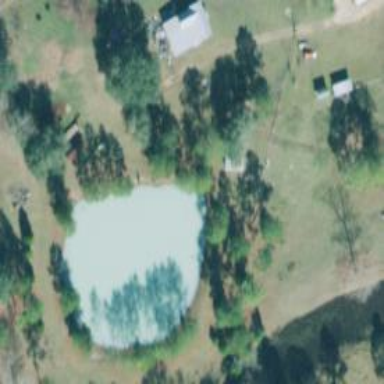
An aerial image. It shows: Peaceful pond surrounded by nature.